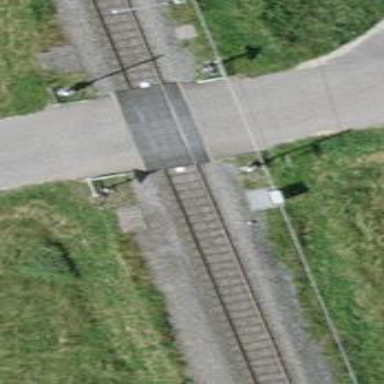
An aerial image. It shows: Level crossing along the railway.